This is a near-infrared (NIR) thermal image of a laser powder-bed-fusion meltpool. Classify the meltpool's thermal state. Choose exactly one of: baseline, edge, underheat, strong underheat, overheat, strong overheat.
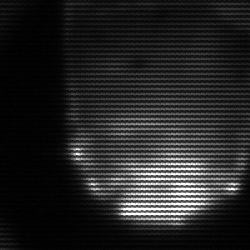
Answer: edge